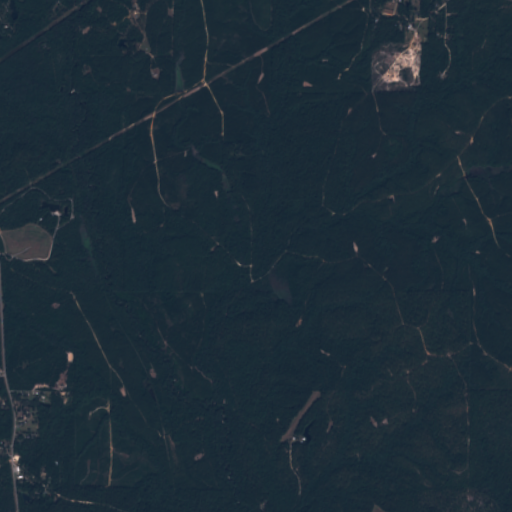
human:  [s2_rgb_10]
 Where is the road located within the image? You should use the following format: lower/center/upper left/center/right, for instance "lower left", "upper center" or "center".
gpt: There is no road in the image.